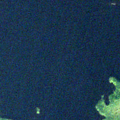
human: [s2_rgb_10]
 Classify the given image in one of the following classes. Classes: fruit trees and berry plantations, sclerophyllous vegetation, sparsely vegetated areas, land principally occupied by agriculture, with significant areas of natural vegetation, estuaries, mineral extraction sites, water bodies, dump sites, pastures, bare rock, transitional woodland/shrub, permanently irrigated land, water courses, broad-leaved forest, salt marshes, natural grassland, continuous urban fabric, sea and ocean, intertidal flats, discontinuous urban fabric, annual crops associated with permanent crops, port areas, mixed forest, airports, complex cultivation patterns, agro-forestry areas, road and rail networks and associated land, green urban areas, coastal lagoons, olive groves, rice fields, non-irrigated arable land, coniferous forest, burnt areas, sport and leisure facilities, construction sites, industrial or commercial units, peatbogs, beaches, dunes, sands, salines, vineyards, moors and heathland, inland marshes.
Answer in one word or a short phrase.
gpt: coniferous forest, water bodies